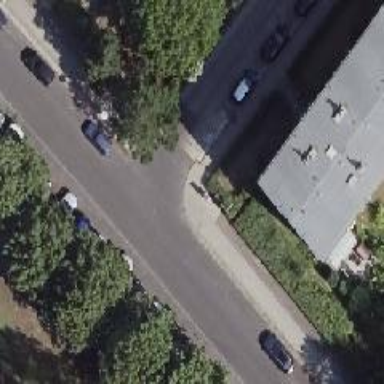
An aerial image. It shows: Concrete footway.